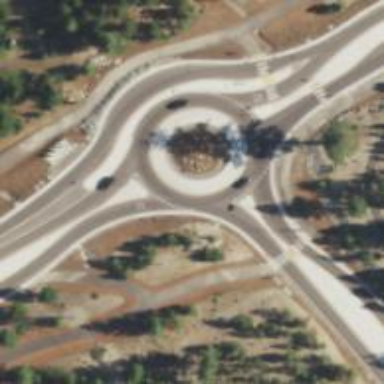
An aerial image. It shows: Asphalt road designated as trunk highway that features roundabout.